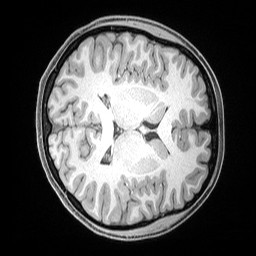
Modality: T1w
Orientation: axial
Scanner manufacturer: siemens
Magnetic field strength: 3 T
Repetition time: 2.53 s
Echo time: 0.00169 s